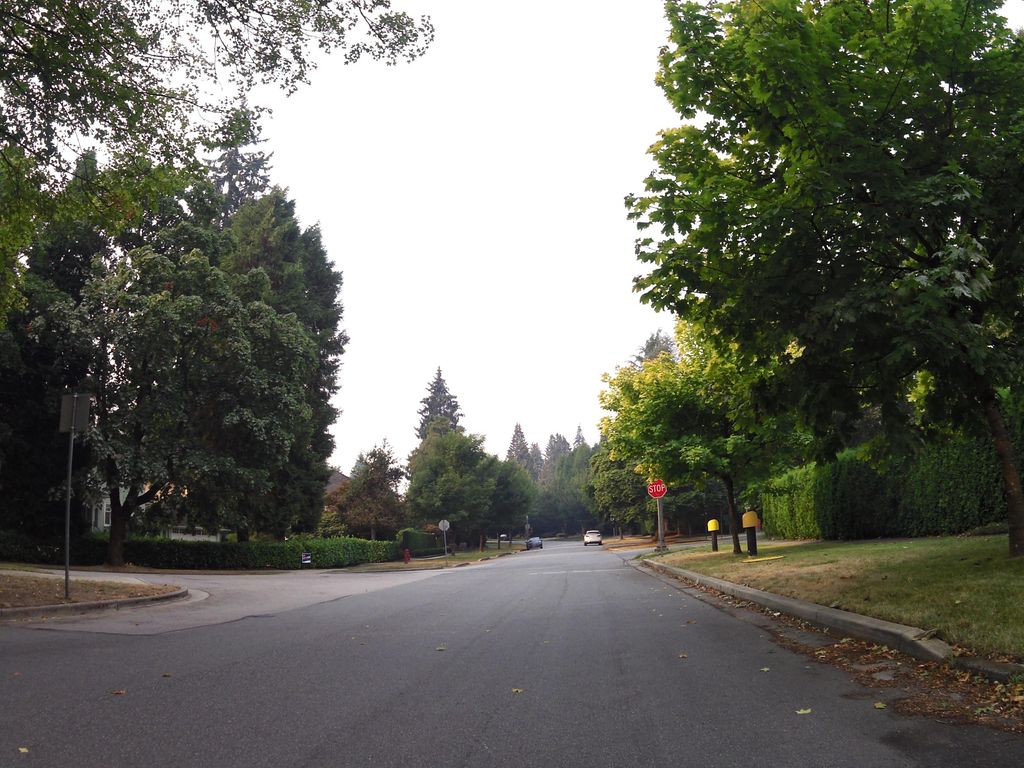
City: vancouver